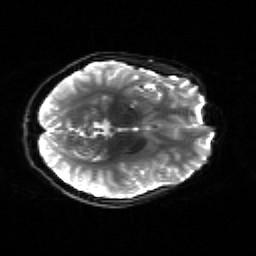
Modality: sbref
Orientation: axial
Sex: female
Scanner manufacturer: siemens
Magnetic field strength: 3 T
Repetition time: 5 s
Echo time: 0.071 s